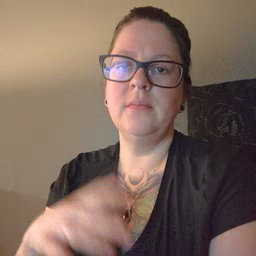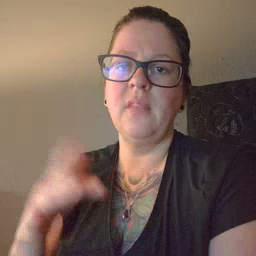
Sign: yucky